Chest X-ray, PA view. Patient: 59 years old, sex M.
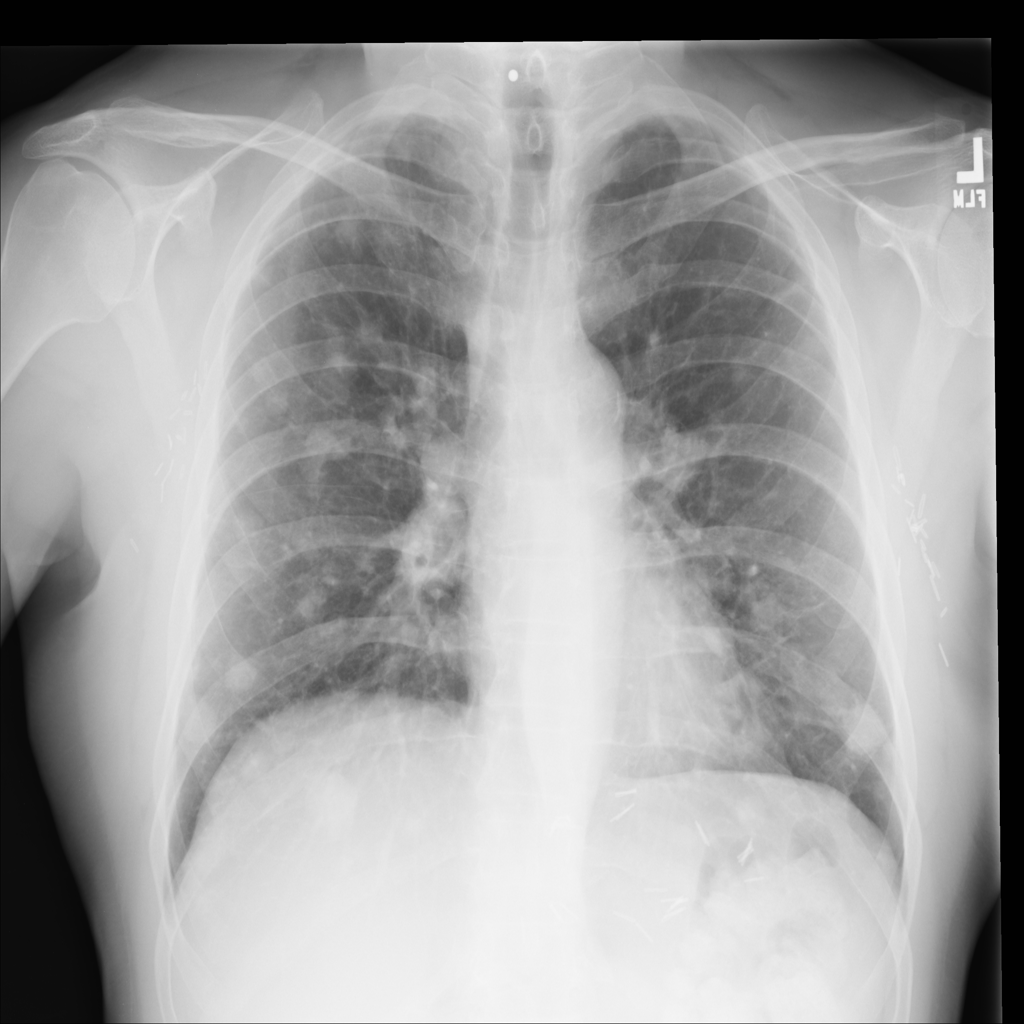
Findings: Mass